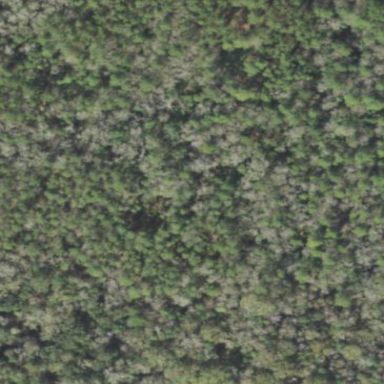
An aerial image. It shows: Forest dominated by needle-leaved trees.